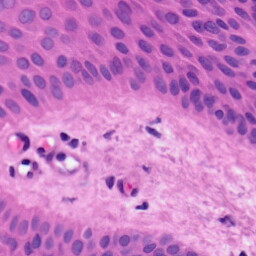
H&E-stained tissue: Skin